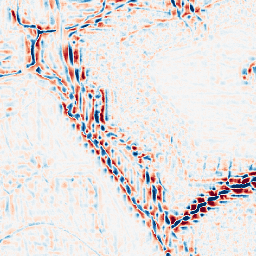
Category: wavelet
Decomposition family: wavelet_reverse_biorthogonal
Decomposition parameters: wavelet: rbio2.4
level: 3
Upsampling method: quintic
Upsampling parameters: scale: 2
Upsampling scale: 2